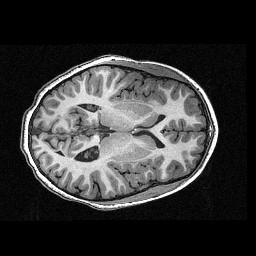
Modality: T1w
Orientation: axial
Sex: female